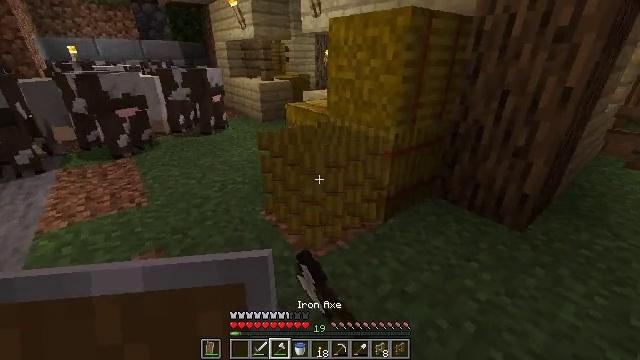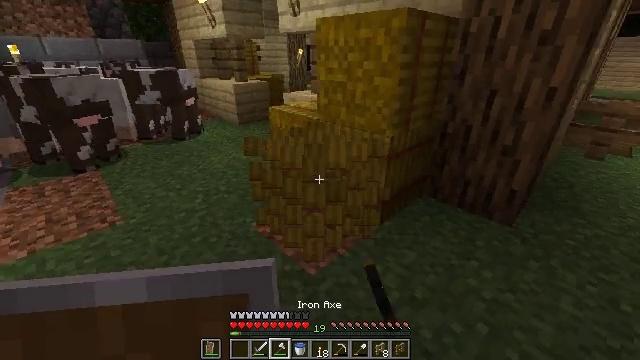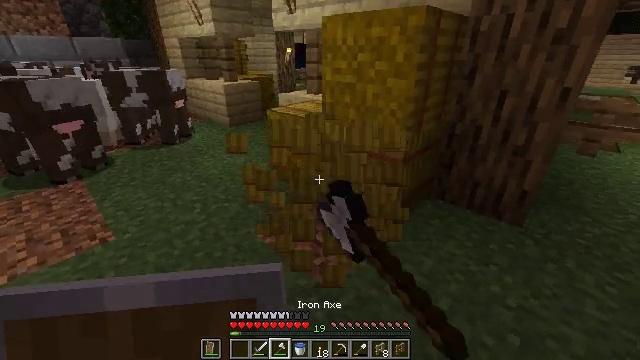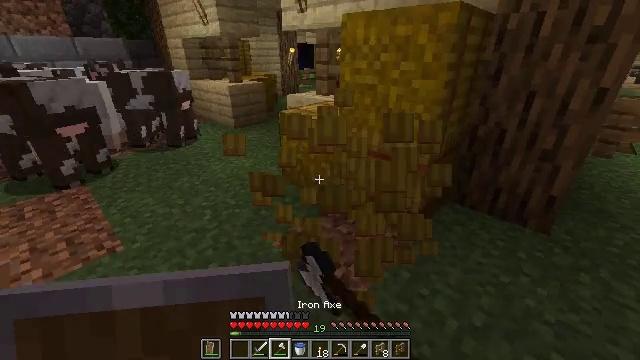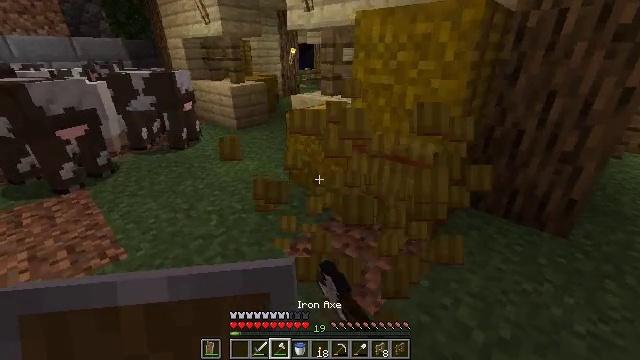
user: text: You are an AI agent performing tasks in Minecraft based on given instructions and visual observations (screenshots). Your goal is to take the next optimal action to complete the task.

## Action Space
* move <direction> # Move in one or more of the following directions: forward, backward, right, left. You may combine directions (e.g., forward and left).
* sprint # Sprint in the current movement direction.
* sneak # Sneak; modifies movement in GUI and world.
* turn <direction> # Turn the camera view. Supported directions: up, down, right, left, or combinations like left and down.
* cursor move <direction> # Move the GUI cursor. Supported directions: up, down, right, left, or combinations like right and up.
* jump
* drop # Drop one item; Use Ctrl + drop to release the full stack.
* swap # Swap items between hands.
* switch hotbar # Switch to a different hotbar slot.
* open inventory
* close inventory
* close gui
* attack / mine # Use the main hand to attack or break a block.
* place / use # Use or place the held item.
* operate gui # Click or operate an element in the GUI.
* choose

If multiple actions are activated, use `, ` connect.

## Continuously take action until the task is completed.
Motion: motion action
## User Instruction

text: Collect a hay block for crafting.
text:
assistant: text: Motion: move forward and move left, turn right, attack / mine
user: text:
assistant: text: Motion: move forward and move left, turn right, attack / mine
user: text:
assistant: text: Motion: move forward and move left, attack / mine
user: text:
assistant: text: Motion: move forward and move left, attack / mine
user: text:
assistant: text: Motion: attack / mine